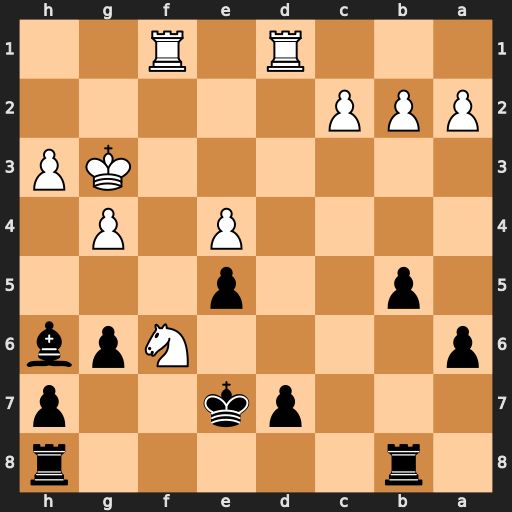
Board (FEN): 1r5r/3pk2p/p4Npb/1p2p3/4P1P1/6KP/PPP5/3R1R2
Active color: b
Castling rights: -
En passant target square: -
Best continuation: Bf4+ Rxf4 exf4+ Kxf4 Kxf6